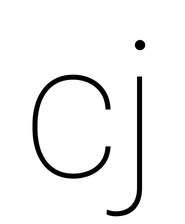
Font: Roboto_Thin